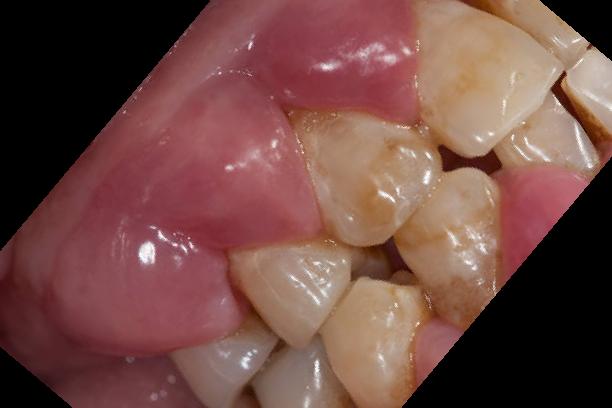
Condition: Gingivitis